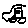
Label: car